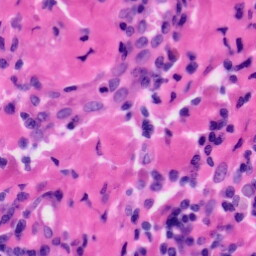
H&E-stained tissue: Tonsil